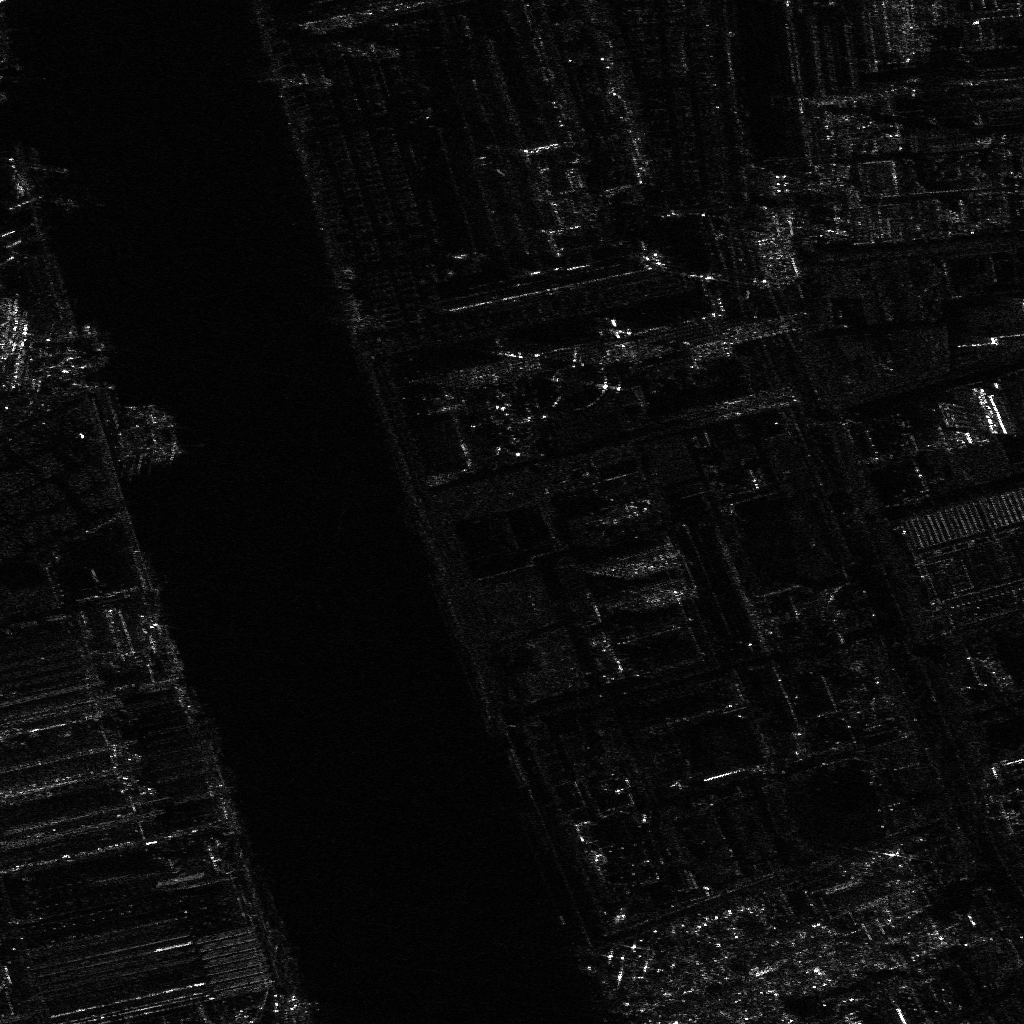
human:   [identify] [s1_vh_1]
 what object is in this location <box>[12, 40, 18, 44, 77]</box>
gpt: <ref>1 large container at the left</ref>

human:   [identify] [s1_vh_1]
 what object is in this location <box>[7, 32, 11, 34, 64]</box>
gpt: <ref>1 medium container at the left</ref>

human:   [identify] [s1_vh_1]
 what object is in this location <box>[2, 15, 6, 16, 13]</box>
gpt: <ref>1 medium container at the top left</ref>